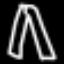
Label: pants